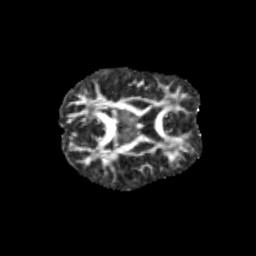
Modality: FA
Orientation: axial
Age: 11
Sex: female
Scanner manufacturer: siemens
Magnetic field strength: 3 T
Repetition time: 3.8 s
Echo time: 0.07 s